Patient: sex F, age 64
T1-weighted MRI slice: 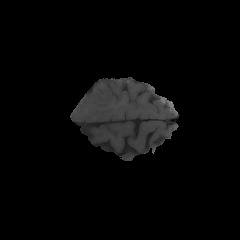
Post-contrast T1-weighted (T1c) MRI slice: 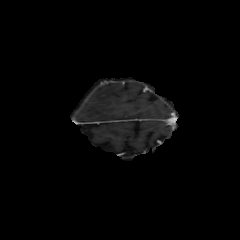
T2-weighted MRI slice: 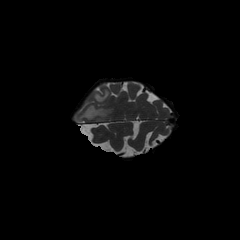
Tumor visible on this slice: yes
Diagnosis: Glioblastoma, IDH-wildtype
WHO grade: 4